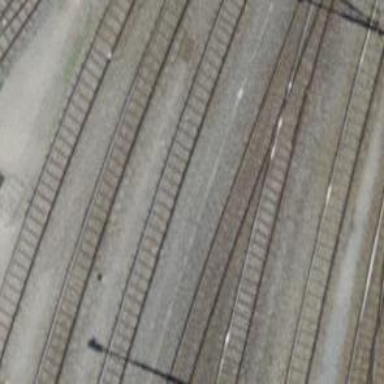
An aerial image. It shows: Railway yard in service.